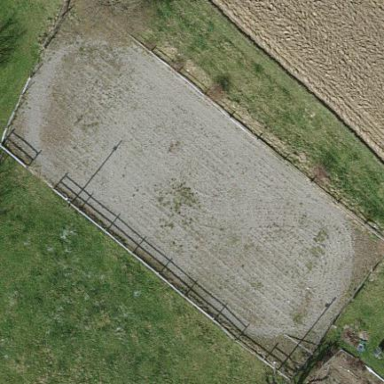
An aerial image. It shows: Equestrian pitch surrounded by fence.